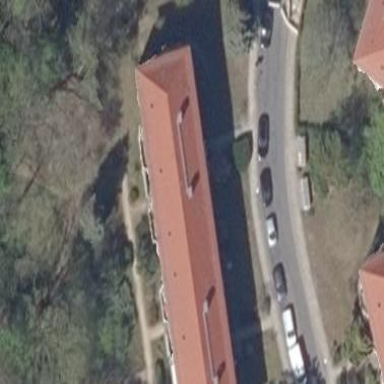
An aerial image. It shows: Historic building with apartments. The building has hipped roof made of red roof tiles.